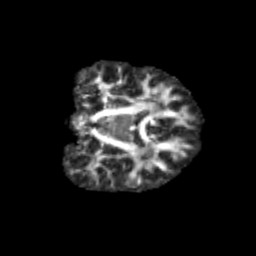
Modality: FA
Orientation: coronal
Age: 12
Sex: male
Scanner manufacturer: siemens
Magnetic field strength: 3 T
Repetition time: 3.8 s
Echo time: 0.07 s